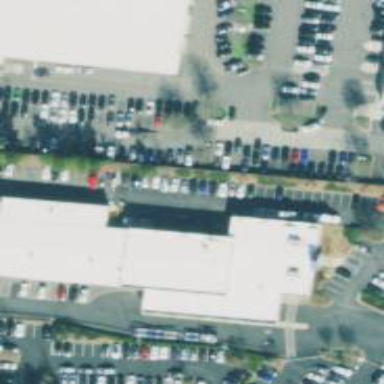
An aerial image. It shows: Building that houses car shop.